Question: I want to implement a kendo DataViz chart i.e., Bar chart locally using Angular binding, also i want to show bars of different colours as shown in the image:

Kindly advice me how to implement.
A sample was created here <URL>
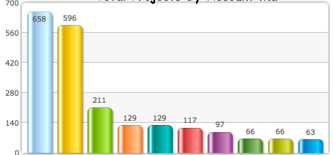
Answer: Start with something like this:
HTML:
'''
<body ng-app="app" ng-controller="myCtrl">
<div kendo-chart k-options="barOptions" />
</body>
'''
JavaScript:
'''
var app = angular.module('app', ['kendo.directives']);
app.controller("myCtrl", function($compile, $scope) {
$scope.barOptions = {
title: {
text: "Gross domestic product growth /GDP annual %/"
},
legend: {
position: "top"
},
seriesDefaults: {
type: "column"
},
series: [{
name: "India",
data: [3.907, 7.943, 7.848, 9.284, 9.263, 9.801, 3.890, 8.238, 9.552, 6.855],
color: "#FF0000"
}, {
name: "Russian Federation",
data: [4.743, 7.295, 7.175, 6.376, 8.153, 8.535, 5.247, -7.832, 4.3, 4.3],
color: "#FF00A0"
}, {
name: "Germany",
data: [0.010, -0.375, 1.161, 0.684, 3.7, 3.269, 1.083, -5.127, 3.690, 2.995],
color: "#FFDD00"
}, {
name: "World",
data: [1.988, 2.733, 3.994, 3.464, 4.001, 3.939, 1.333, -2.245, 4.339, 2.727]
}],
valueAxis: {
labels: {
format: "{0}%"
},
line: {
visible: false
},
axisCrossingValue: 0
},
categoryAxis: {
categories: [2002, 2003, 2004, 2005, 2006, 2007, 2008, 2009, 2010, 2011],
line: {
visible: false
},
labels: {
padding: {
top: 145
}
}
},
tooltip: {
visible: true,
format: "{0}%",
template: "#= series.name #: #= value #"
}
};
});
'''
You can adjust the bar colors using the <URL>.